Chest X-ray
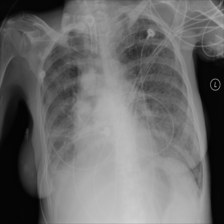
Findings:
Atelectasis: negative
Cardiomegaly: negative
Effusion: negative
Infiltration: negative
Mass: negative
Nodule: negative
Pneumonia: negative
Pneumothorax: negative
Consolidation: negative
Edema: negative
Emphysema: negative
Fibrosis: negative
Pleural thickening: negative
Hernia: negative